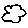
Label: cloud